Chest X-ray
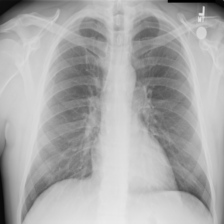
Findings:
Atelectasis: negative
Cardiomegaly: negative
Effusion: negative
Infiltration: negative
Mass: negative
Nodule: negative
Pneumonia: negative
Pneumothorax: negative
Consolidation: negative
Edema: negative
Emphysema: negative
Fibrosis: negative
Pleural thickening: negative
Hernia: negative